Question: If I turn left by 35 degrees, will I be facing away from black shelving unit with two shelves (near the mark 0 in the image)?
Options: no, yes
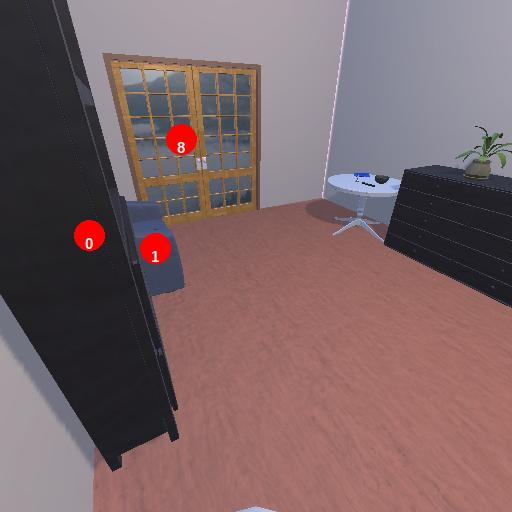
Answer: no